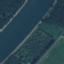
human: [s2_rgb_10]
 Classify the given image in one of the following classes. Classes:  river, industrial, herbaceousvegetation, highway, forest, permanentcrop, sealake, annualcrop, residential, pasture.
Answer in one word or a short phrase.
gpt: River